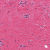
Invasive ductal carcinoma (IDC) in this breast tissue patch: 0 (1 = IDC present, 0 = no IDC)